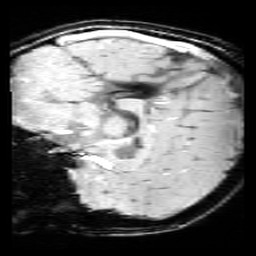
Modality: SWI
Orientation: sagittal
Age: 10
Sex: female
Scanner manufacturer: siemens
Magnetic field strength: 3 T
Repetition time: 0.027 s
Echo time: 0.02 s